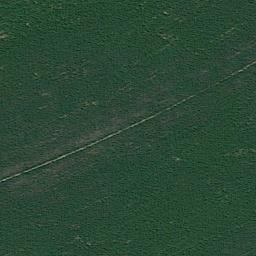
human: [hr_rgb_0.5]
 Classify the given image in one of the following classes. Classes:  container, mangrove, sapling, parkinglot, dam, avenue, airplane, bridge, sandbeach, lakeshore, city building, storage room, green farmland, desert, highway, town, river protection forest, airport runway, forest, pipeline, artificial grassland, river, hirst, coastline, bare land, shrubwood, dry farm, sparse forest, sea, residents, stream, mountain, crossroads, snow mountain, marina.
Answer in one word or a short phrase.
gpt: artificial grassland